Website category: auto
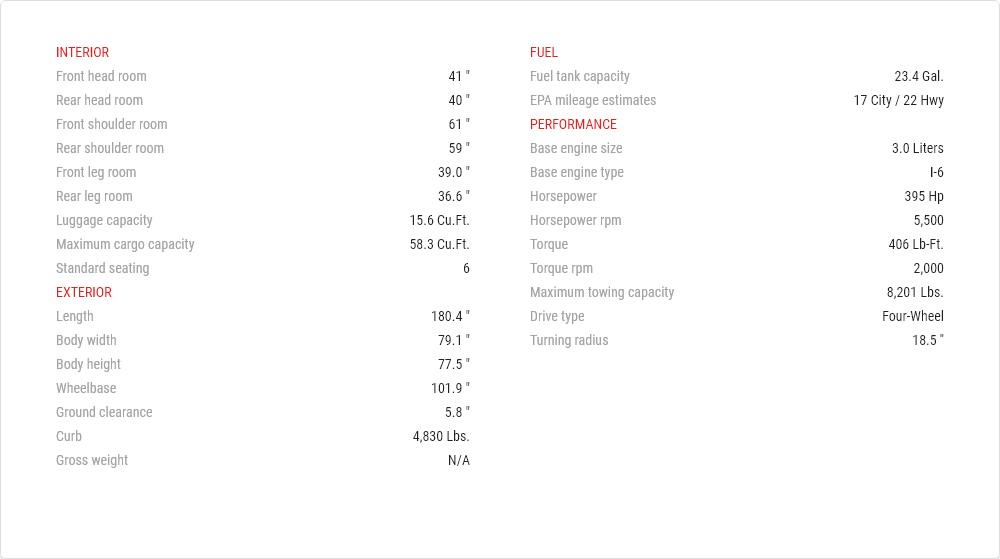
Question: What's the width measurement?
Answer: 79.1 "

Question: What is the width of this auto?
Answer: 79.1 "

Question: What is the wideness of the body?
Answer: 79.1 "

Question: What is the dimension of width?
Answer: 79.1 "

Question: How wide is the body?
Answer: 79.1 "

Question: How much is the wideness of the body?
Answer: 79.1 "

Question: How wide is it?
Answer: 79.1 "

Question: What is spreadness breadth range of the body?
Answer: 79.1 "

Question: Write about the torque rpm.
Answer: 2,000

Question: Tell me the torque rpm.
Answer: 2,000

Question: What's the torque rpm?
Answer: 2,000

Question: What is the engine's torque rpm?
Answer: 2,000

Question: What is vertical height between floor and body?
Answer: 5.8 "

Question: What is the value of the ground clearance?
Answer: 5.8 "

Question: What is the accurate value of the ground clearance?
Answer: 5.8 "

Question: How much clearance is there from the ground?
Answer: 5.8 "

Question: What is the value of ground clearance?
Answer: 5.8 "

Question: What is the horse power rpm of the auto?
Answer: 5,500

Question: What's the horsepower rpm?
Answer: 5,500

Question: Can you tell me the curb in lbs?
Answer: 4,830 lbs.

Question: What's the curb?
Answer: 4,830 lbs.

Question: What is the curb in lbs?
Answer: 4,830 lbs.

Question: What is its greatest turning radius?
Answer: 18.5 ''

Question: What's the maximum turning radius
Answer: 18.5 ''

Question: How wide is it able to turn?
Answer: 18.5 ''

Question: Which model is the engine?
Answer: I-6

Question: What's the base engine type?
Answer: I-6

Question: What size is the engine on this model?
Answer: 3.0 liters

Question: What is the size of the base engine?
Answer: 3.0 liters

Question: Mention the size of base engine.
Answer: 3.0 liters

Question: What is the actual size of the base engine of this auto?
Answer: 3.0 liters

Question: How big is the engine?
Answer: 3.0 liters

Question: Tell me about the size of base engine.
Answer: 3.0 liters

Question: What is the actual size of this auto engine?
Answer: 3.0 liters

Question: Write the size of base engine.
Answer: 3.0 liters

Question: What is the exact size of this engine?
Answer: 3.0 liters

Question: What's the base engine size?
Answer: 3.0 liters

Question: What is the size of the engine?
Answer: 3.0 liters

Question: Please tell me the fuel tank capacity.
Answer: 23.4 gal.

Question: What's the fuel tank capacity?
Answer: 23.4 gal.

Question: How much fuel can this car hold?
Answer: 23.4 gal.

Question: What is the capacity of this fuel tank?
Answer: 23.4 gal.

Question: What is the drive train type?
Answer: four-wheel

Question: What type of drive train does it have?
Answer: four-wheel

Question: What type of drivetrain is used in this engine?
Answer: four-wheel

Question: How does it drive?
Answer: four-wheel

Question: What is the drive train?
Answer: four-wheel

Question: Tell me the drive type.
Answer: four-wheel

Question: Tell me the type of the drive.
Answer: four-wheel

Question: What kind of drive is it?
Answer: four-wheel

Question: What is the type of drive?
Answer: four-wheel

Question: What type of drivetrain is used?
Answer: four-wheel

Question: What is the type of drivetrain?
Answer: four-wheel

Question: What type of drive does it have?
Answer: four-wheel

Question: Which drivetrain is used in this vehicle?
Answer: four-wheel

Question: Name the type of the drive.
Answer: four-wheel

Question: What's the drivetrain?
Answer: four-wheel

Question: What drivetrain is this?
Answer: four-wheel

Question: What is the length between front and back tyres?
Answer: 101.9 "

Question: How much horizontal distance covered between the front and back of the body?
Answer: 101.9 "

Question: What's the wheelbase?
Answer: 101.9 "

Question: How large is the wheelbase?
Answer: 101.9 "

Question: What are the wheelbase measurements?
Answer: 101.9 "

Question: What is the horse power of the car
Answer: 395 hp